Interaction volume radius: 5 \u00c5
Interaction volume height: 10 \u00c5
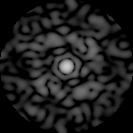
Disorder parameter: 0.8585